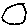
Label: circle